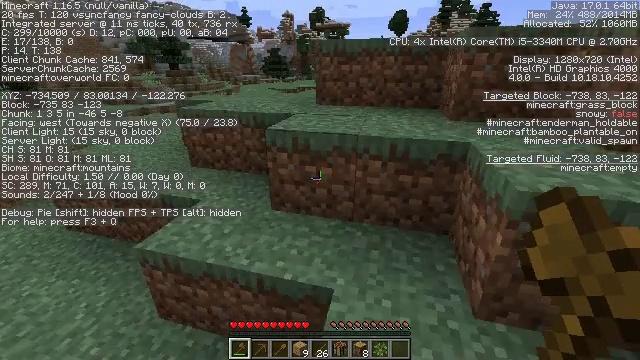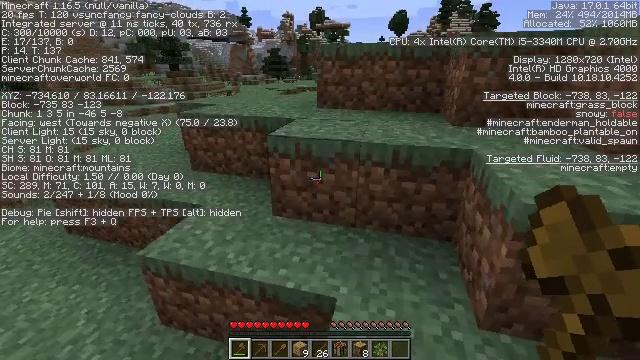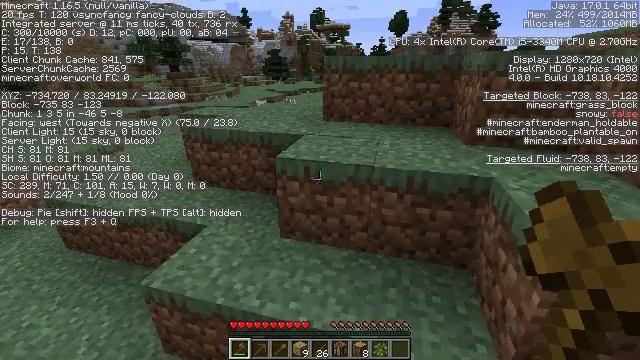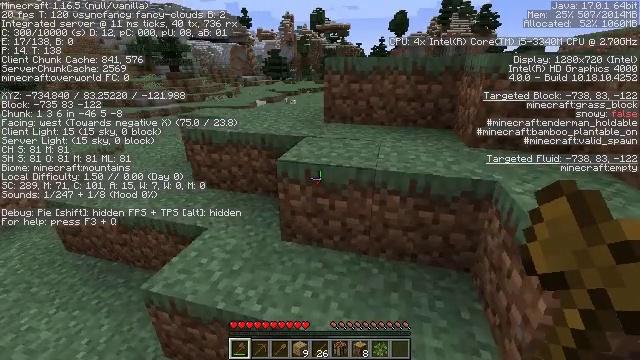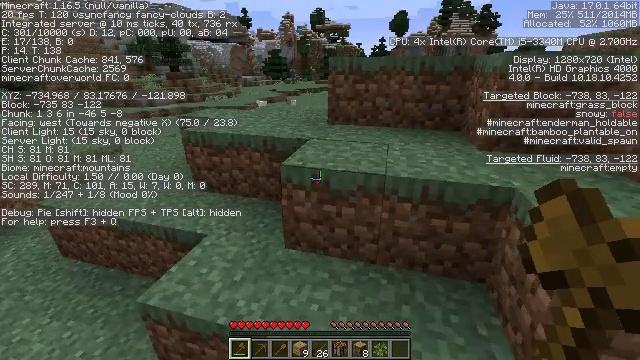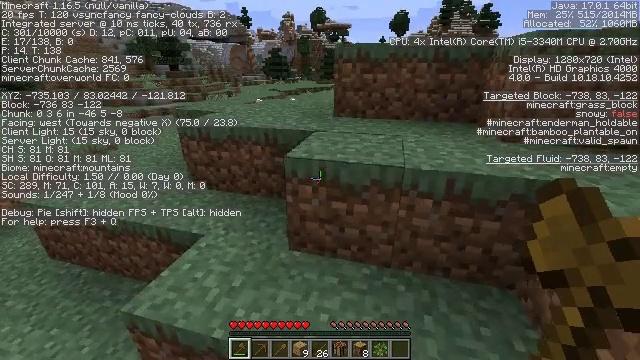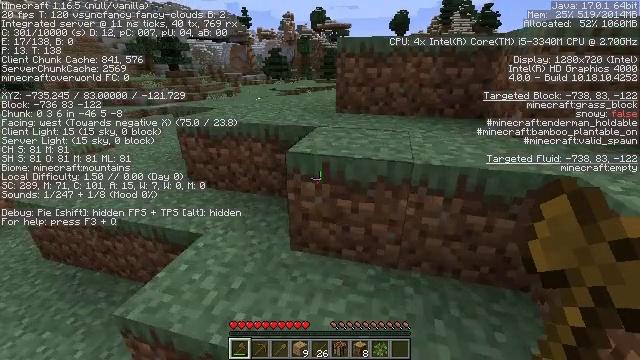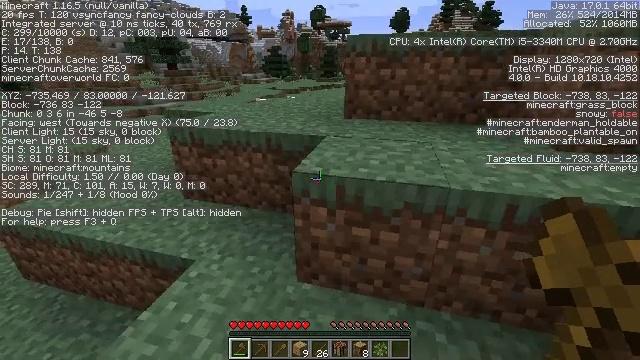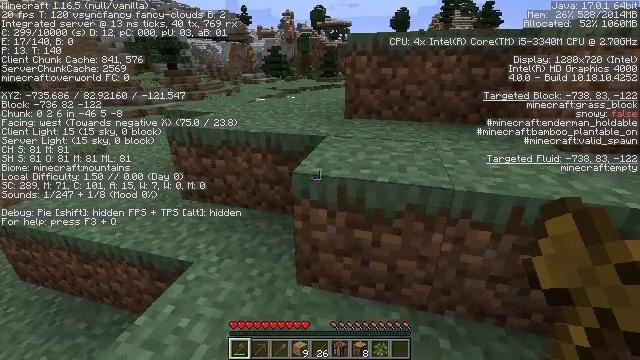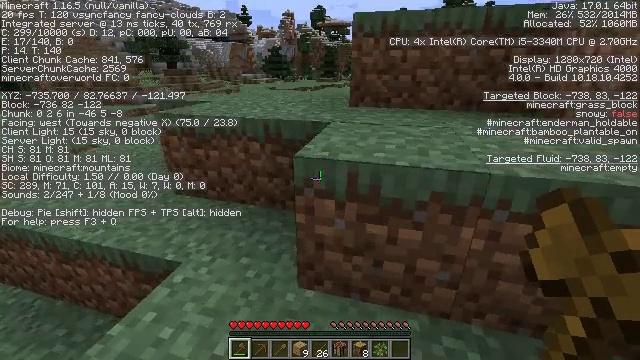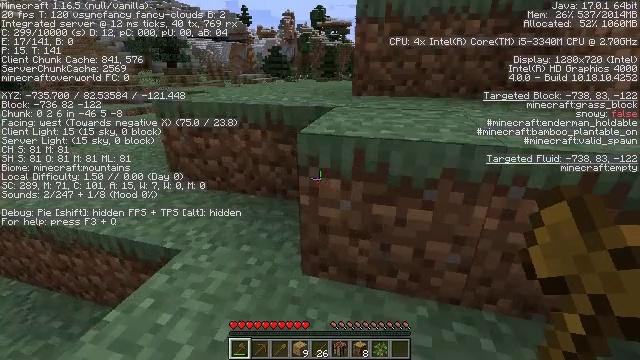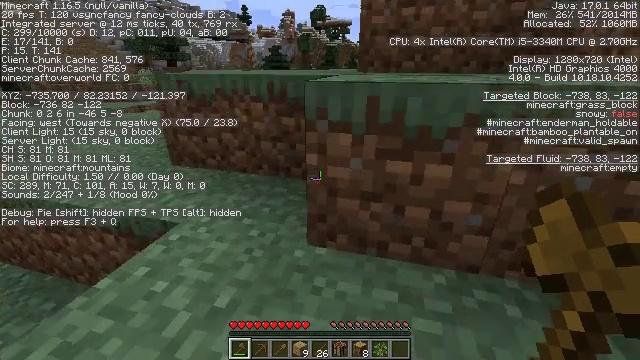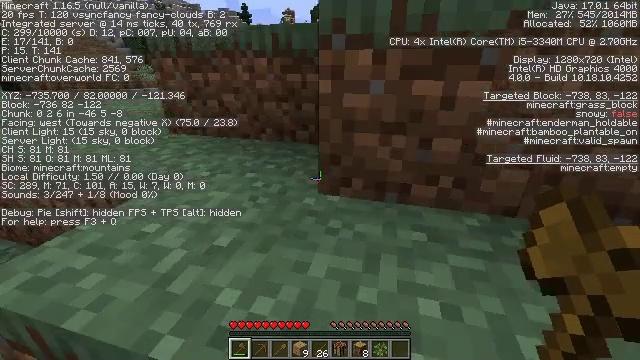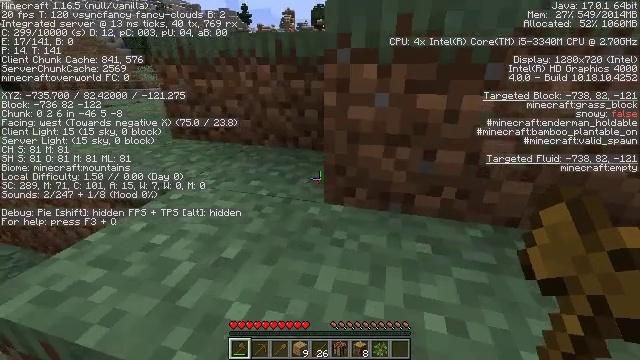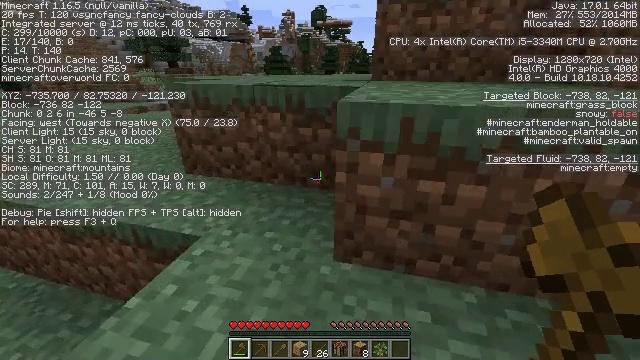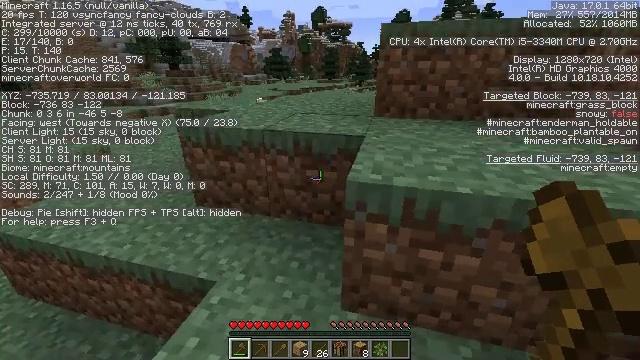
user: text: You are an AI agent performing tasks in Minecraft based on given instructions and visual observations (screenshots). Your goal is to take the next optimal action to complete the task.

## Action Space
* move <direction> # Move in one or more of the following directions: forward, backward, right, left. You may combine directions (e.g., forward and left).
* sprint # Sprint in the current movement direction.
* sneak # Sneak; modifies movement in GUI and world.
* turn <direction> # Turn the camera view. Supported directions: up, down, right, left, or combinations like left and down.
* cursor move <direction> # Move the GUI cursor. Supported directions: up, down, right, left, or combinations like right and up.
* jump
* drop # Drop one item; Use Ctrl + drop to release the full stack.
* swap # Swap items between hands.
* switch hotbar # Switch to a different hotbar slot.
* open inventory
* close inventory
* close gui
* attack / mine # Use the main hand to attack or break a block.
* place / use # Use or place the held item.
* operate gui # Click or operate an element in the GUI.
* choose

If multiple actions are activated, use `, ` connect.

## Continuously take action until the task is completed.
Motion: motion action
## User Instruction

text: Gather spruce leaves to collect foliage.
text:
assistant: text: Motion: move forward, jump
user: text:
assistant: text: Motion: move forward, jump
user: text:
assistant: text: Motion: move forward
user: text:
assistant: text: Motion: move forward
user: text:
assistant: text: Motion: move forward
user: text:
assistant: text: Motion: move forward
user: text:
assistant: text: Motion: move forward
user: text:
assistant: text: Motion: move forward
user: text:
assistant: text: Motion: move forward
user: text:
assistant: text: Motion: move forward
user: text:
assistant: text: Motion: move forward
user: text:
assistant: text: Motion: move forward, jump
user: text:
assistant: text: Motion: move forward, jump
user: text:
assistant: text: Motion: move forward, jump
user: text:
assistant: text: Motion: move forward, jump
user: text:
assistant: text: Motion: move forward
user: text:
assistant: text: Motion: move forward
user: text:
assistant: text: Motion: move forward
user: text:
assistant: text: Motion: move forward
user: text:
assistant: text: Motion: move forward
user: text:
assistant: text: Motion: move forward
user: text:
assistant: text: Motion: move forward
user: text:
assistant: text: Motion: move forward
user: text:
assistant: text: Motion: move forward
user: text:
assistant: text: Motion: move forward, turn right
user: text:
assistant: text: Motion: move forward, turn right
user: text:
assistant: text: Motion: move forward
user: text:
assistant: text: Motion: move forward
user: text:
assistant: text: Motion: move forward
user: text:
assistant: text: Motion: move forward